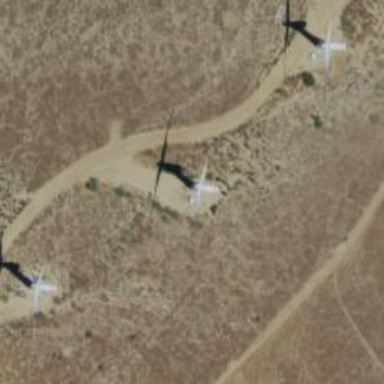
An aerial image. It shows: Wind power generator utilizing wind turbines.